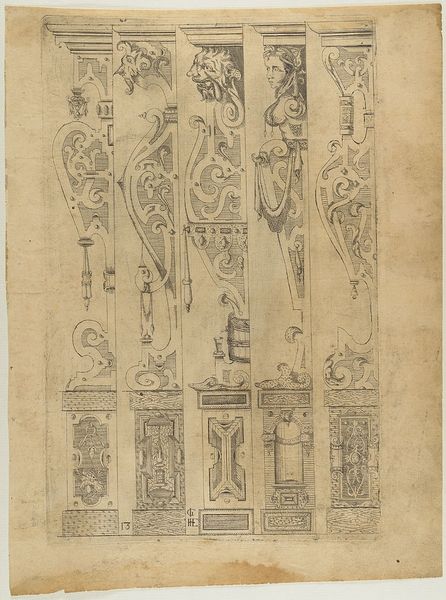
Titel: Säulen, Blatt 13 aus der Folge: 'Schweyf Buoch. Coloniae : sumptibus ac formulis Iani Bussmacheri, anno salutis 1599'
Künstler: Hans Jakob Ebelmann
Standort: Hamburg
Institution: Museum für Kunst und Gewerbe Hamburg
Schlagwörter: pfeiler, zeichnung, ornament, sockel, renaissance, papier, grafik, graphik, vergilbt, ornamente, fotografie, photographie, druckgraphik, druckgrafik, stich, entwurf, kunstgewerbe, konsolen, konsole, kupferstich, kunsthandwerk, karyatiden, groteske, wasserzeichen, bandelwerk, reproduktionen, industriedesign, druckerzeugnisse, grafikt, schweifwerk, säule, ornamentstich, vorlageblätter, säulenordnungen, musterbücher, schweifwerkgroteske, baqndelwerk